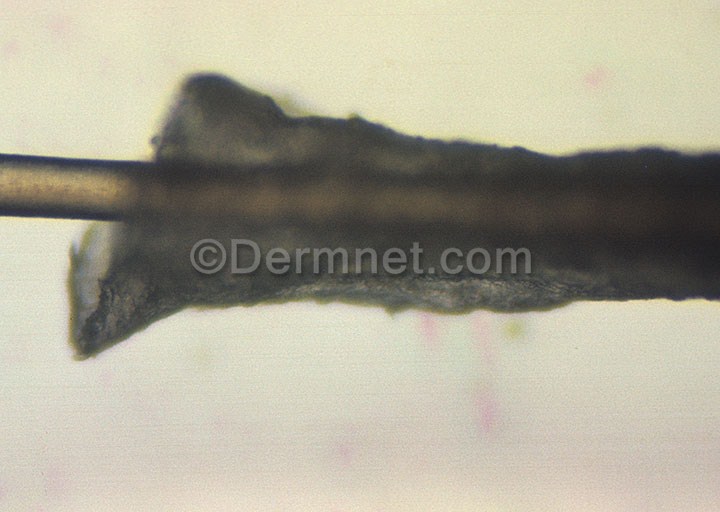
Disease: Hair Loss Photos Alopecia and other Hair Diseases